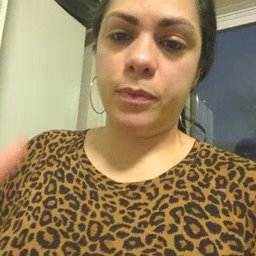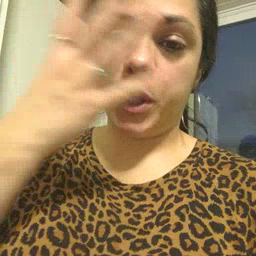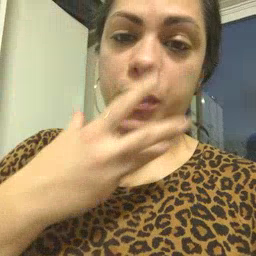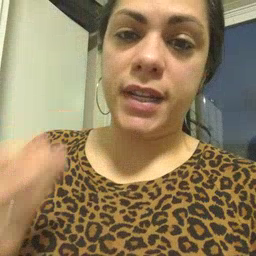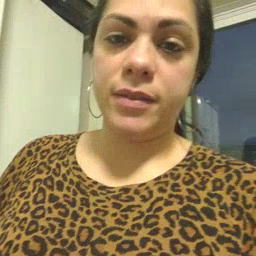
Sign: pretty